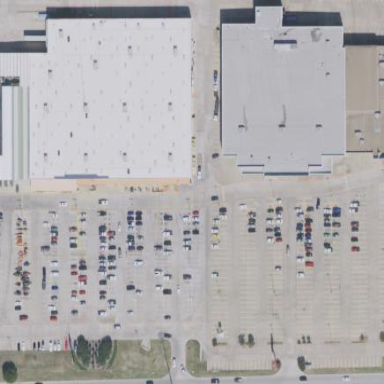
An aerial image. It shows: Retail building.